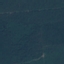
Land use / land cover: Forest